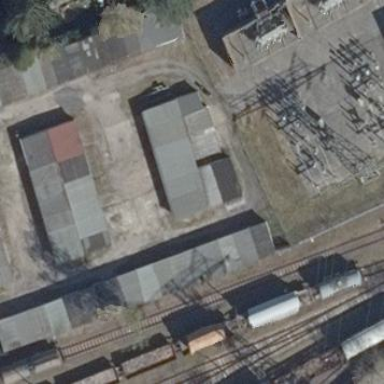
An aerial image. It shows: Group of garages.